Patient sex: F
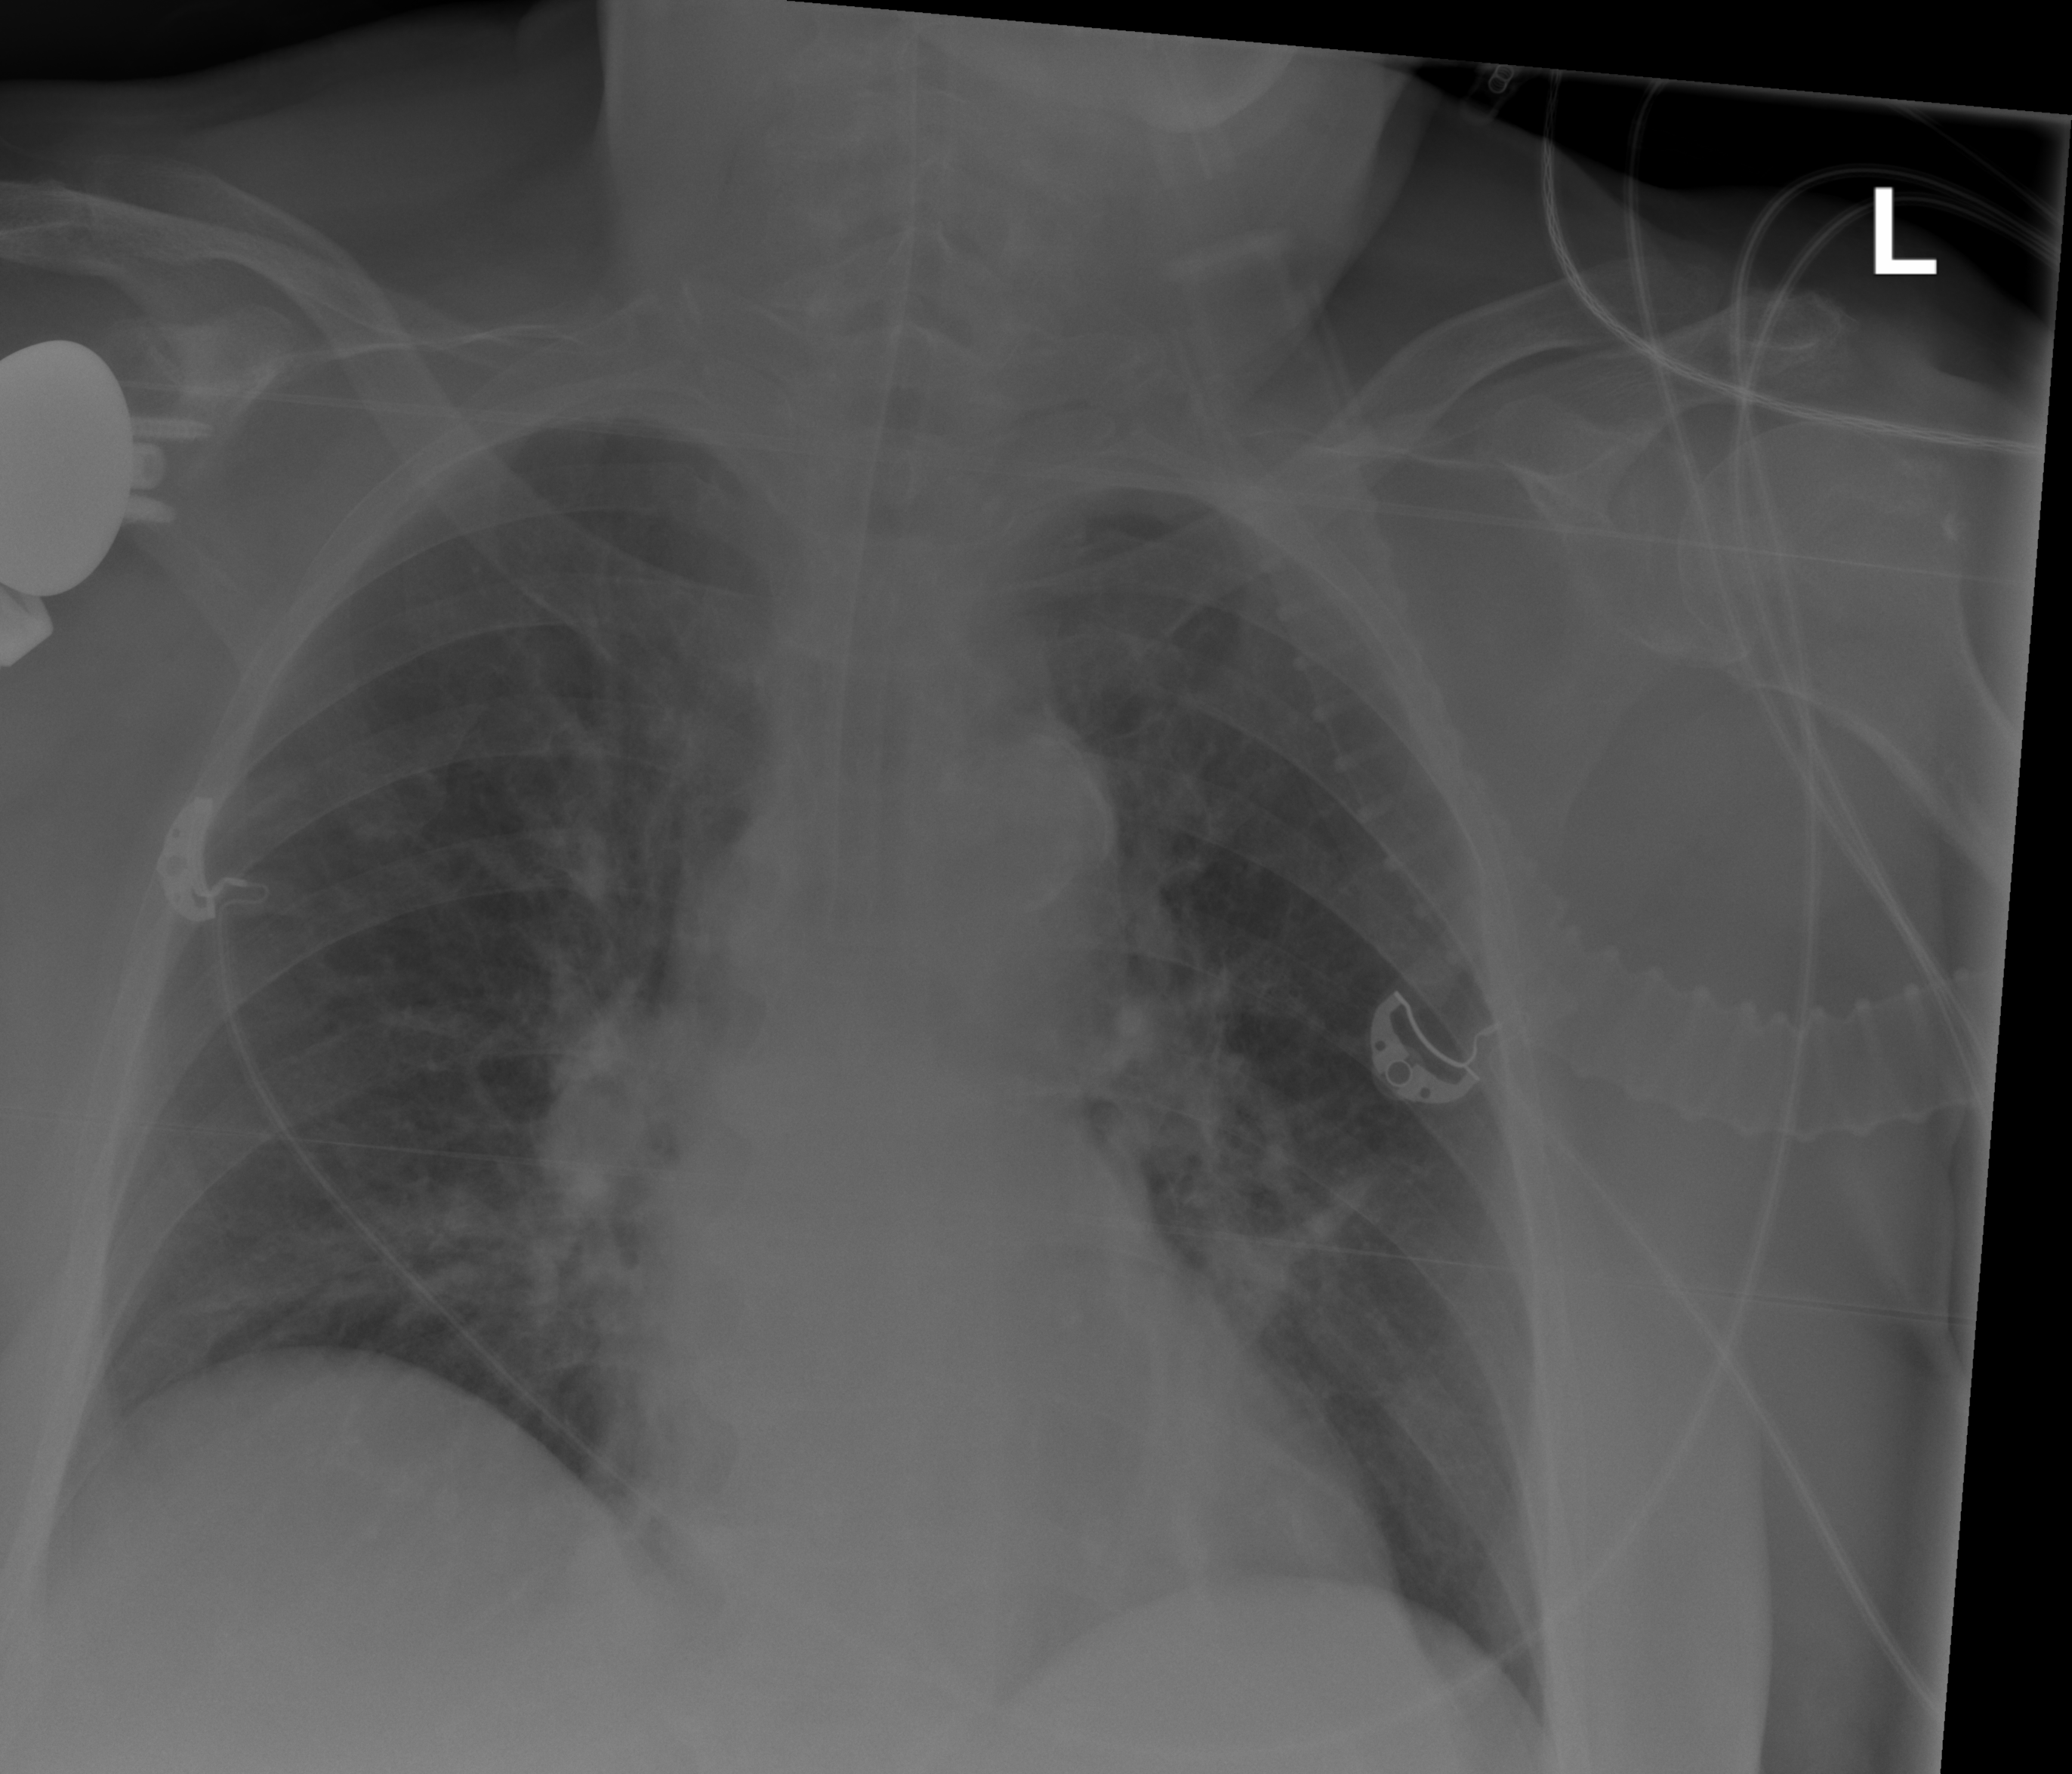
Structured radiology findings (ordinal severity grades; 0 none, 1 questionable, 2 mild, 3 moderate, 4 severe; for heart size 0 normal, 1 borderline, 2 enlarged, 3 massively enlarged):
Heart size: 0
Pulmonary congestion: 2
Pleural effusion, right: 0
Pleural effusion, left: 0
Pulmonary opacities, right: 0
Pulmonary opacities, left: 0
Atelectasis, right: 0
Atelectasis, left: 0